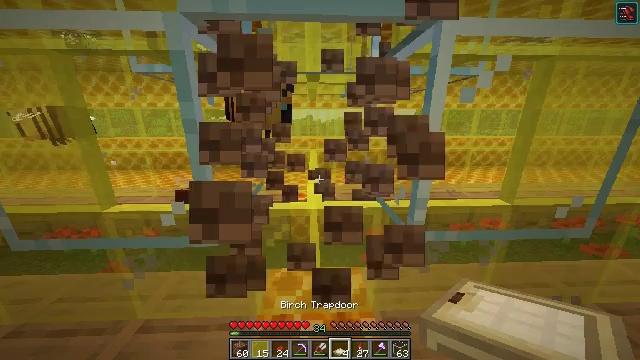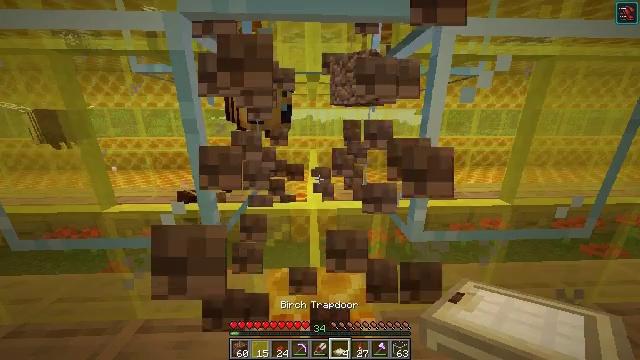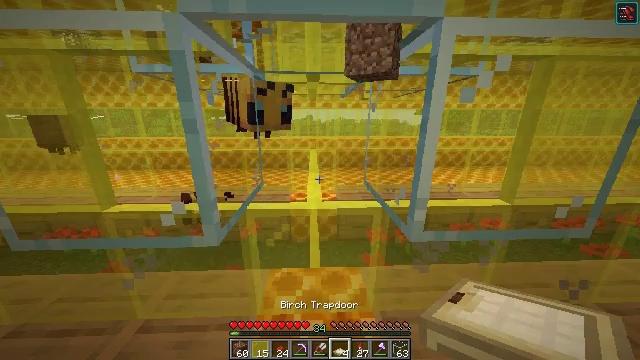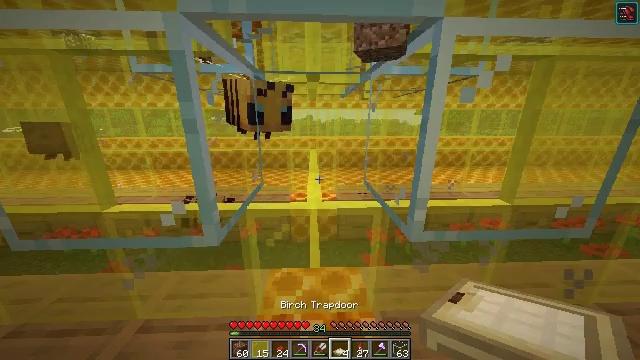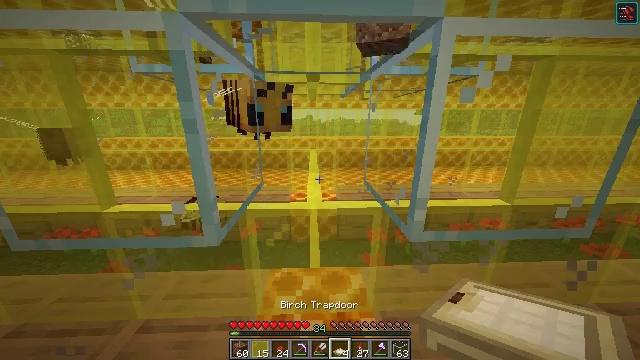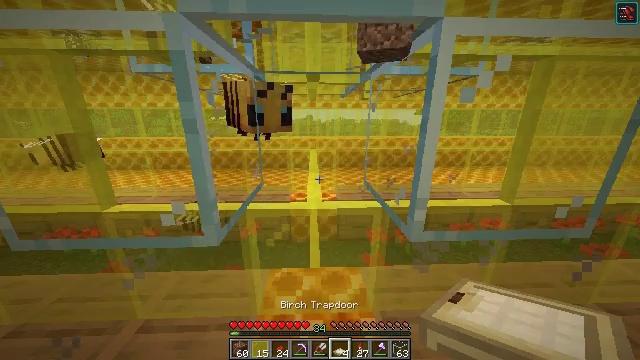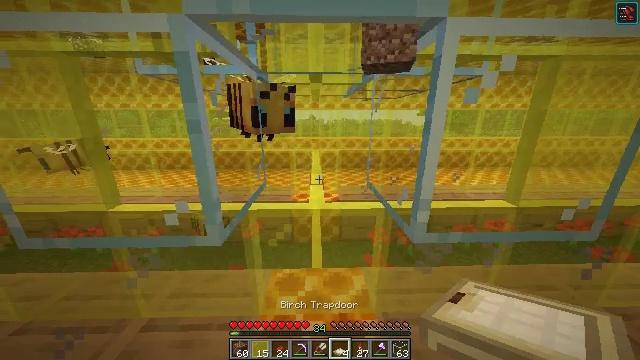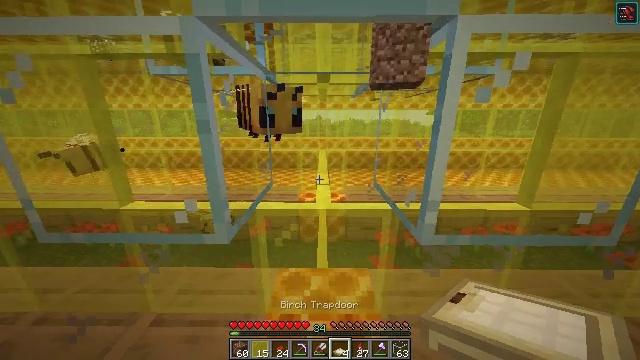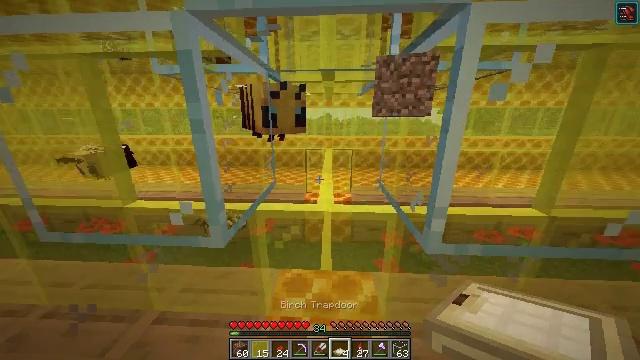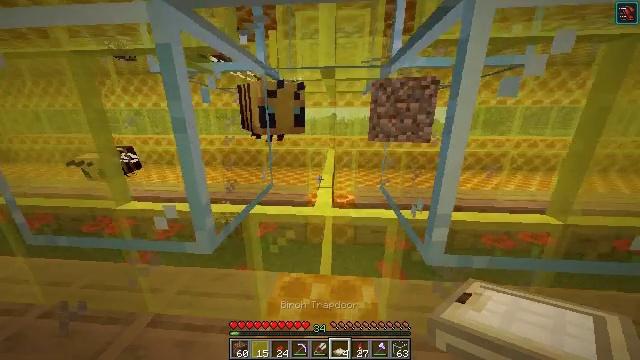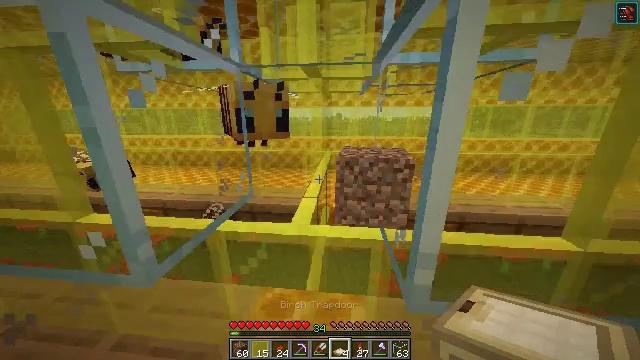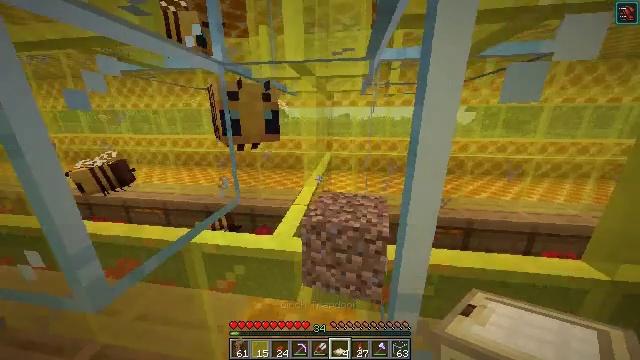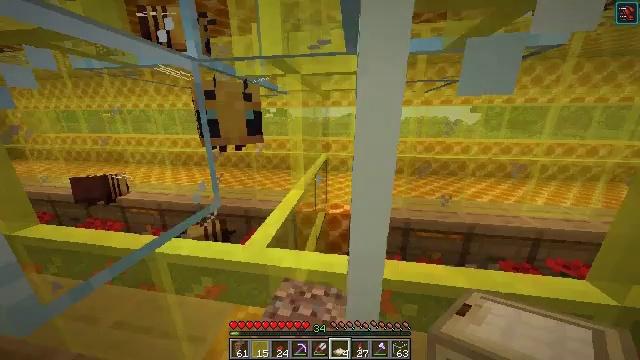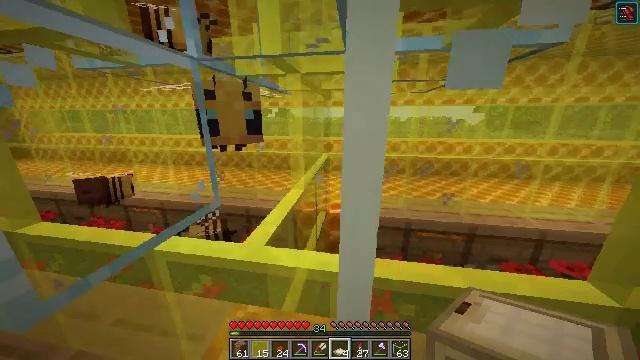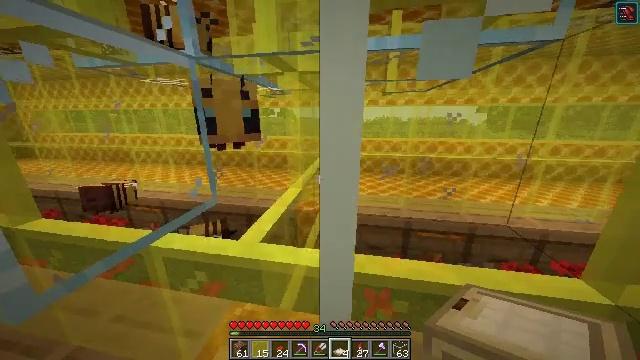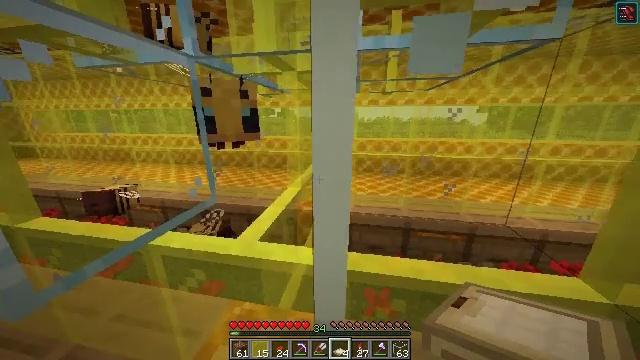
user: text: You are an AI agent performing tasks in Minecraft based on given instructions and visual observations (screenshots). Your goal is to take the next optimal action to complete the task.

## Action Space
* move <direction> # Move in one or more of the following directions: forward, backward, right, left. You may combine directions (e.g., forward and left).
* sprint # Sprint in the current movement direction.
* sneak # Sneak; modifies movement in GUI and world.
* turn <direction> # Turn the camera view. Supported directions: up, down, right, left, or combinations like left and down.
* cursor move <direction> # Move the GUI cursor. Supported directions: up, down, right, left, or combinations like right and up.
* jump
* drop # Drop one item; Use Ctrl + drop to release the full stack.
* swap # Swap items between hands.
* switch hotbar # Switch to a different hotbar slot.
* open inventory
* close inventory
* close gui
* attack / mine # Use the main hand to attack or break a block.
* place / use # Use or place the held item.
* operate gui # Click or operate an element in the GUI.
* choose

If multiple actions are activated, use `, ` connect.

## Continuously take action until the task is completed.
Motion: motion action
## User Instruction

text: Break the yellow stained glass pane.
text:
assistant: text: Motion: no_op
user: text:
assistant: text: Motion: no_op
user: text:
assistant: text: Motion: no_op
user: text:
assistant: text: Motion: no_op
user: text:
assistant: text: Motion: no_op
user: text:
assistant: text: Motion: no_op
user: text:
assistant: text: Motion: turn left
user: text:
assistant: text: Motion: move forward and move right, turn left
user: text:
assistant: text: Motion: move forward and move right, turn left
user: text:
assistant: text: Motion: move forward and move right, turn left
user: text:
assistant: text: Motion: turn left
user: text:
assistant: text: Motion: turn left
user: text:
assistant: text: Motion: no_op
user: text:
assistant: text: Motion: no_op
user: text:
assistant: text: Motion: no_op
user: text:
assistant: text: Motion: no_op
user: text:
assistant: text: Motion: no_op
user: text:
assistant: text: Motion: no_op
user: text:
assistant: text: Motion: no_op
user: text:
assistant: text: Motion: move left
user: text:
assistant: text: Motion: move left, turn right
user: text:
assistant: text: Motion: turn right
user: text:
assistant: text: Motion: no_op
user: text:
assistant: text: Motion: no_op
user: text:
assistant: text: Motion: no_op
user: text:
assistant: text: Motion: no_op
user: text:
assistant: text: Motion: move forward
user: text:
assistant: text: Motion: move forward
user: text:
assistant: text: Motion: move forward and move right, turn left
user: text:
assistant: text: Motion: move forward and move right, turn left